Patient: sex F, age 61
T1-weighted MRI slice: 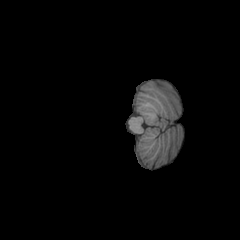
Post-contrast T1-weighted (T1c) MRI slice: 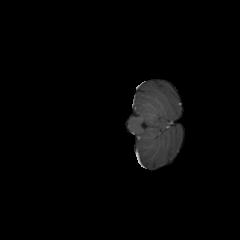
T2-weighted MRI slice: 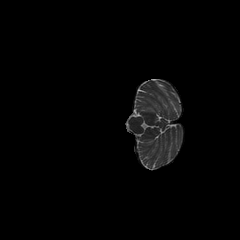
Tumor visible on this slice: no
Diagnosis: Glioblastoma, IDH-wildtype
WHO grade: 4